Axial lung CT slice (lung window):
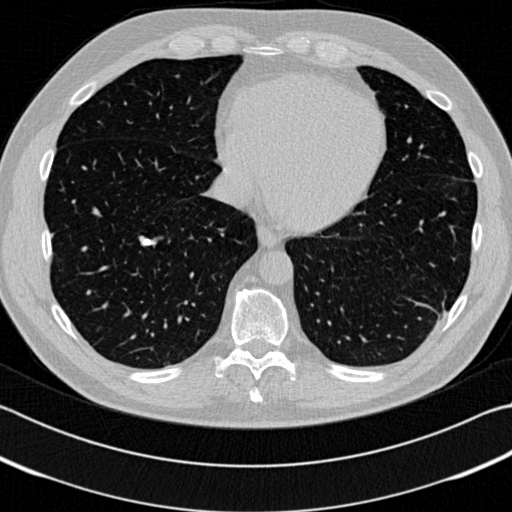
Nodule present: no